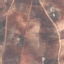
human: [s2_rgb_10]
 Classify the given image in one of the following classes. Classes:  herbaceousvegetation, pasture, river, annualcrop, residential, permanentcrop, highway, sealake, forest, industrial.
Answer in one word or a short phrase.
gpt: PermanentCrop